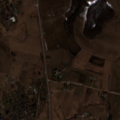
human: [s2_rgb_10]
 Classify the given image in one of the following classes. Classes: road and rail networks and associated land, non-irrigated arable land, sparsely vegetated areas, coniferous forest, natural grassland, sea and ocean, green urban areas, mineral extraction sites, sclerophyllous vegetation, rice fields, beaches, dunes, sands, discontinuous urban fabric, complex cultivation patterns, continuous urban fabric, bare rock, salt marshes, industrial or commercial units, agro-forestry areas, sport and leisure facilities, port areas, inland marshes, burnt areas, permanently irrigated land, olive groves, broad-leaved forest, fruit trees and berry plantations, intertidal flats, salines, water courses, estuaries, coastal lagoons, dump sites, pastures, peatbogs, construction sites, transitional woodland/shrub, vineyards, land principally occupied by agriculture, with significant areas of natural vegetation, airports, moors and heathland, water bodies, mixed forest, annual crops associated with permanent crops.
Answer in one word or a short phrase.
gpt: discontinuous urban fabric, industrial or commercial units, non-irrigated arable land, pastures, land principally occupied by agriculture, with significant areas of natural vegetation